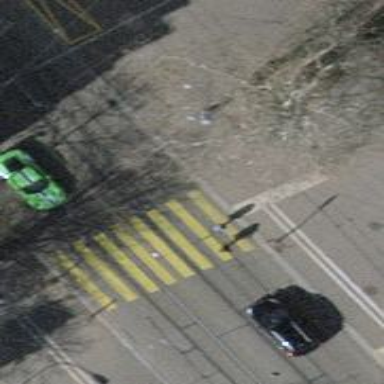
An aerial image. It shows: Uncontrolled zebra crossing on the road.